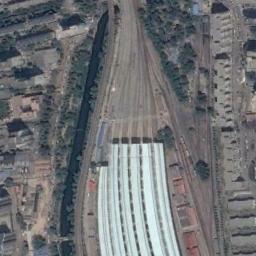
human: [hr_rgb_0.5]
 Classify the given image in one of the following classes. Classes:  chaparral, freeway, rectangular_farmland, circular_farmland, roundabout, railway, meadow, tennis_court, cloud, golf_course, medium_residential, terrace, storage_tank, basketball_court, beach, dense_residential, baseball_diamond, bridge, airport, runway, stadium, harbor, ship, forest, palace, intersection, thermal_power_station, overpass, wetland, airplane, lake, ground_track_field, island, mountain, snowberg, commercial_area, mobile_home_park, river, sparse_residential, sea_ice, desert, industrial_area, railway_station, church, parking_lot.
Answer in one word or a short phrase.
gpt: railway_station